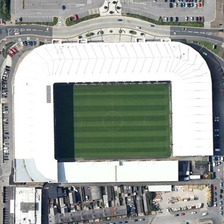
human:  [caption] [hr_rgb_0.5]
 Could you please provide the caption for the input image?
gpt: many cars and some buildings are near a large stadium .

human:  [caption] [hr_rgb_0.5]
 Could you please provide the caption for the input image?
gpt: many cars and some buildings are near a large stadium .

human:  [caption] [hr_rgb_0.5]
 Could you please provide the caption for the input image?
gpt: many cars and some buildings are near a large stadium .

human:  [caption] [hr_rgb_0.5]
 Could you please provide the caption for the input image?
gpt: many cars and some buildings are near a large stadium .

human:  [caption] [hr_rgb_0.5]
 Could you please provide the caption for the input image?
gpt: many cars and some buildings are near a large stadium .